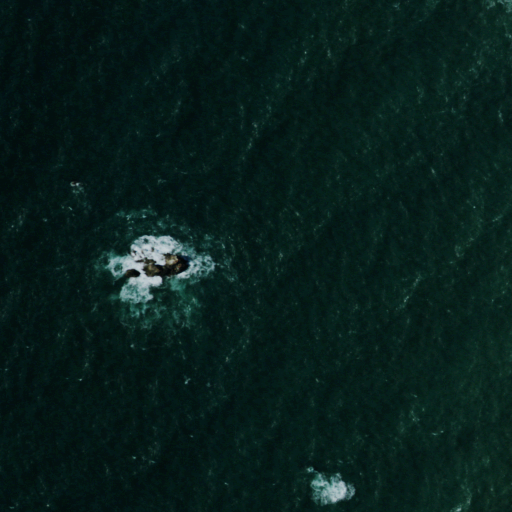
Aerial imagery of island in California named Off Rock containing only open water